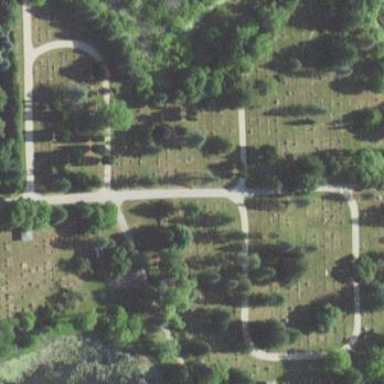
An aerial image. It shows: Cemetery.